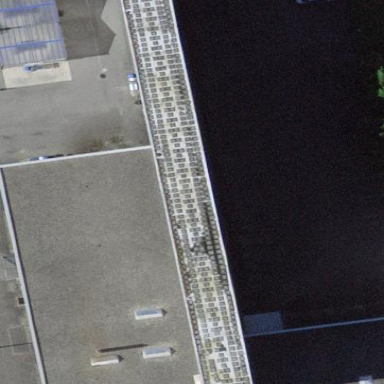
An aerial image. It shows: Building with flat roof.